Interaction volume radius: 5 \u00c5
Interaction volume height: 40 \u00c5
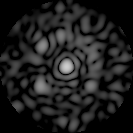
Disorder parameter: 0.7685